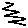
Label: zigzag